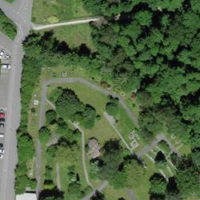
EUNIS habitat code: 55
Species observed at this site:
Cardamine pratensis